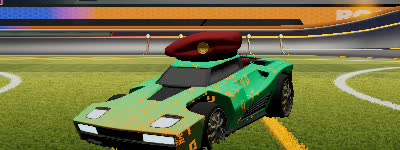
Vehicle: breakout